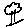
Label: tree